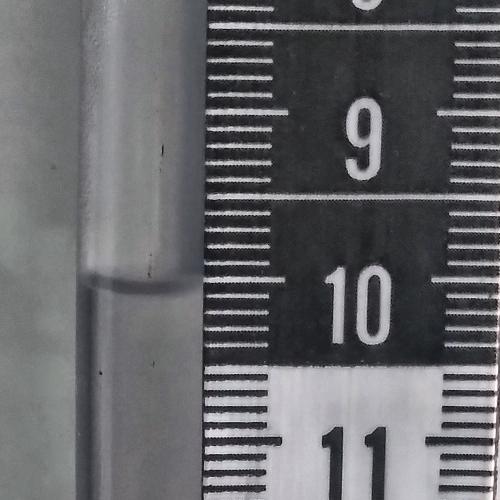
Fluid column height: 10.0 cm